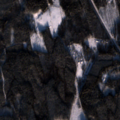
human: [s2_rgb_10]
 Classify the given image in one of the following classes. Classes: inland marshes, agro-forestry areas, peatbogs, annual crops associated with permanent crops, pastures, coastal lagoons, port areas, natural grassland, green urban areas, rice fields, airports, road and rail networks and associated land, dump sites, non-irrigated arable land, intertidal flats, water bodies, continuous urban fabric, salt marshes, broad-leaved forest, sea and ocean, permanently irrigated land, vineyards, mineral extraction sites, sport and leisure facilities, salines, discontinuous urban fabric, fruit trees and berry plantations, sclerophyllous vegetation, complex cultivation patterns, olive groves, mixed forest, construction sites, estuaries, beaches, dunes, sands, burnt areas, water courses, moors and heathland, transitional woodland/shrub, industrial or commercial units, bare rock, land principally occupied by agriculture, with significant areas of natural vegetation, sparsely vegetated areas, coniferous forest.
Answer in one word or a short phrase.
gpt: coniferous forest, mixed forest